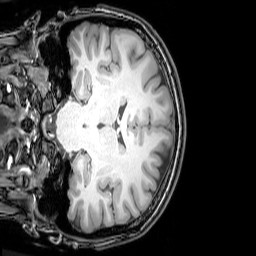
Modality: T1w
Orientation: coronal
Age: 26
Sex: female
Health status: healthy
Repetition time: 0.081 s
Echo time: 0.037 s